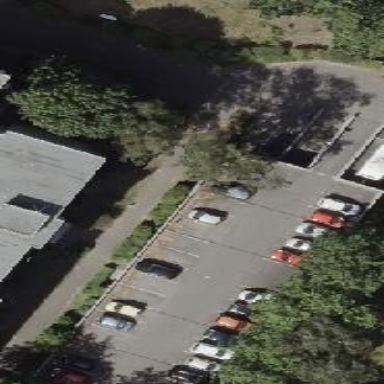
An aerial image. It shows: Multi-storey parking building with flat concrete roof.